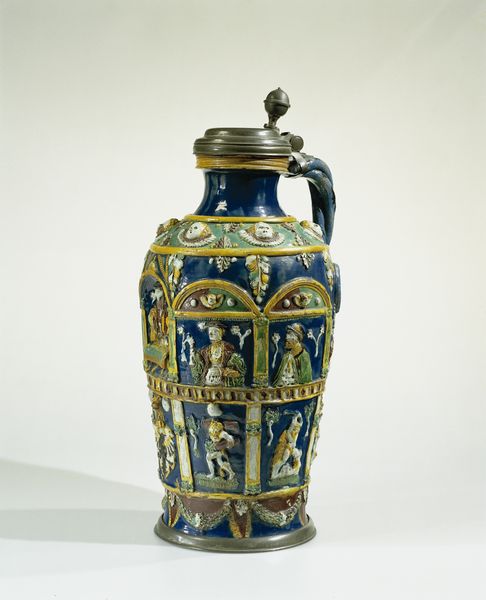
Titel: Kruik met rechthoekig gedraaid oor en tinnen deksel en met tin afgezette hals en voet. Buik versierd met reeksen door pilasters gescheiden nissen; de onderste met de werken van Hercules en een keizerlijk wapen, de bovenste met zeven figuren ten halven lijve.
Künstler: Paul Preuning
Standort: Amsterdam
Institution: Rijksmuseum
Schlagwörter: jaune, vert, vase, bleu, roi, visage, anse, personnages, debout, noble, or